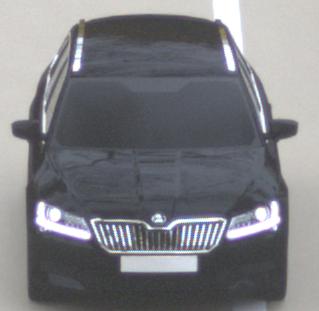
Make: Skoda
Model: Superb Combi 1.4 TSI
Detailed model: Superb (III) Combi
Model produced from: 2015/09
Model produced until: 2018/06
Doors: 5
Color: black
Road condition: dry road
Daytime: midday
Contrast: low contrast